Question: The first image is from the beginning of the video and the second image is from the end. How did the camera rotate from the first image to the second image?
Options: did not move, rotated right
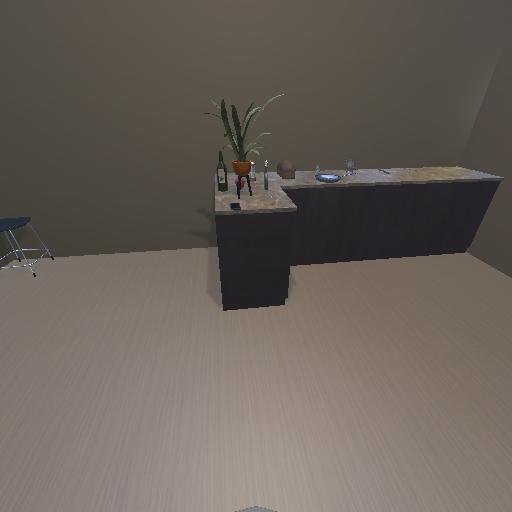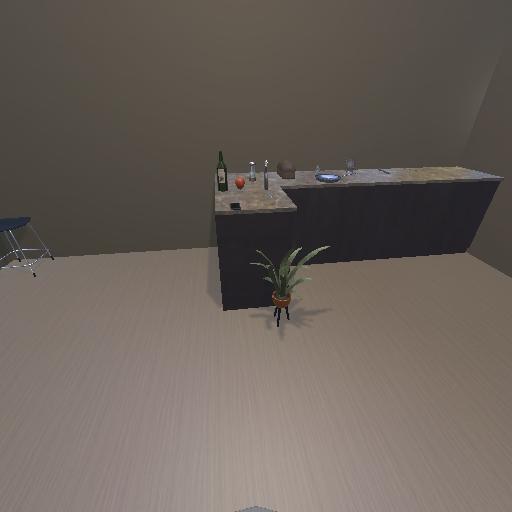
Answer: did not move